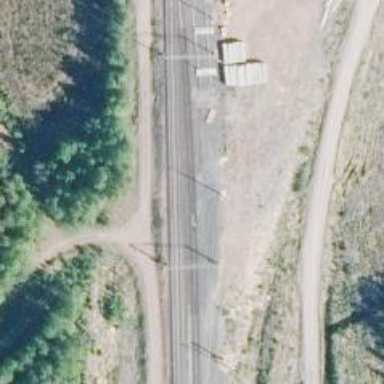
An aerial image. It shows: Rail siding with electrified contact lines.